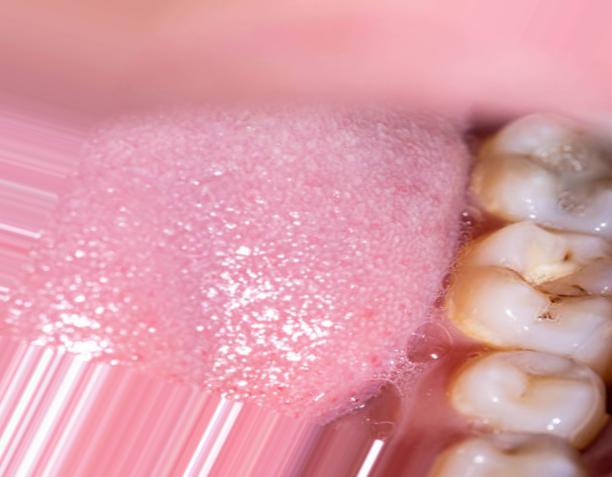
Condition: Caries